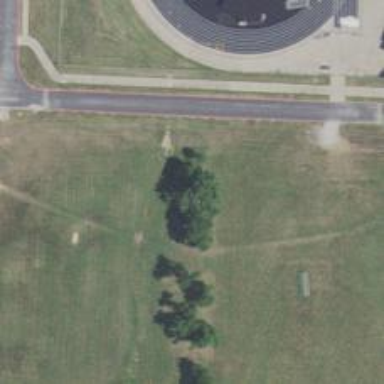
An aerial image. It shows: Disc golf basket.